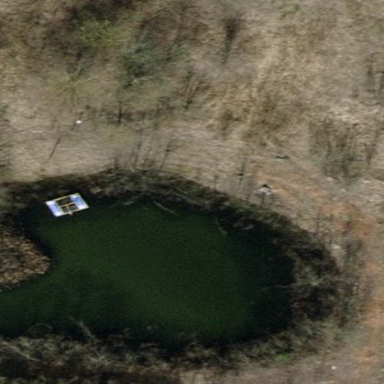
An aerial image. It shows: Pond surrounded by natural water.